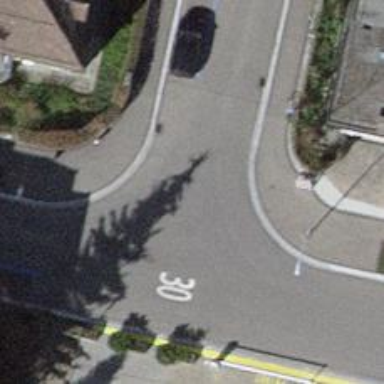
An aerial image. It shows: Unmarked crossing on the road.